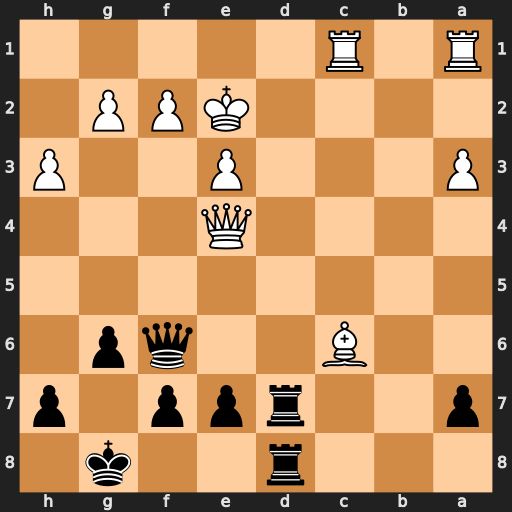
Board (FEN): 3r2k1/p2rpp1p/2B2qp1/8/4Q3/P3P2P/4KPP1/R1R5
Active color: b
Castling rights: -
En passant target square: -
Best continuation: Rd2+ Kf1 Qxf2#